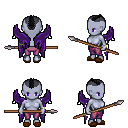
a pixel art fantasy rpg character, female body template, dark elf, purple skin, purple wings, magenta pants, black short mohawk hairstyle, bracelets, brown slippers, spear, four views (front, back, left, right), 2x2 character sprite sheet, small pixel art, hard edges, no anti-aliasing